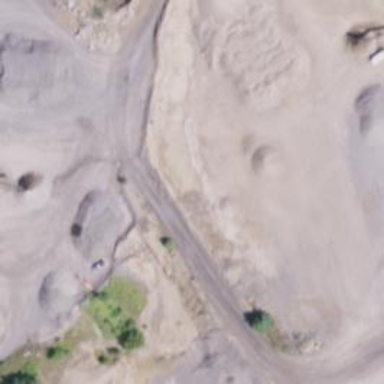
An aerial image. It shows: Quarry area.